Chest X-ray:
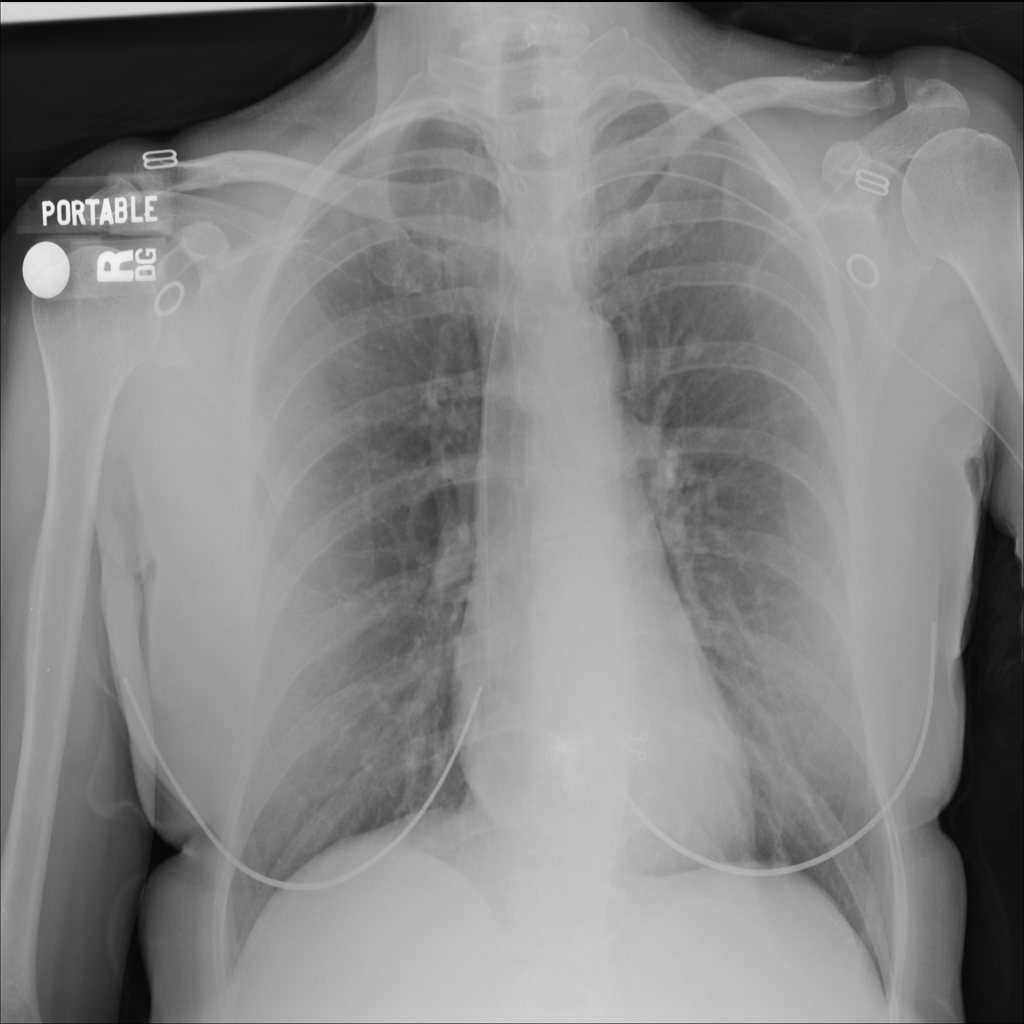
Findings: Nodule
No abnormal finding: no